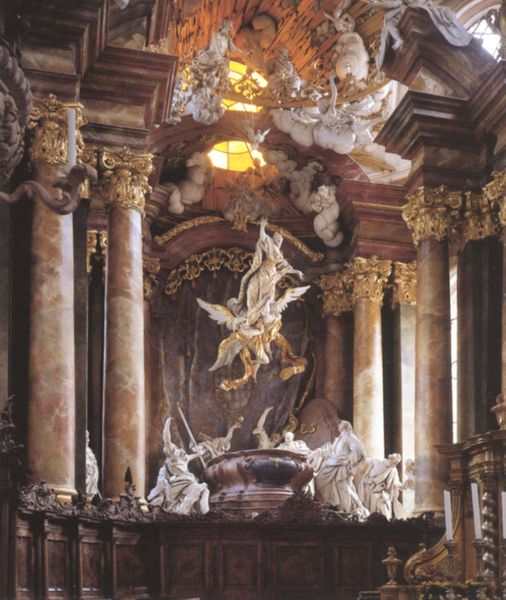
Titel: Klosterkirche Rohr
Künstler: Egid Quirin Asam
Standort: Rohr, St. Mariä Himmelfahrt  (EU - D)
Schlagwörter: flügel, gruppe, himmel, wolken, fenster, licht, marmor, säule, säulen, barock, taube, innenraum, kirche, gold, innen, theater, engel, beleuchtung, figuren, stuck, bayern, altar, kapitelle, schnitzerei, sims, statuen, ballustrade, himmelfahrt, taufbecken, heiliger geist, neumann, unschrf